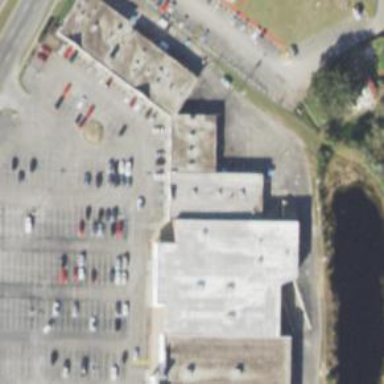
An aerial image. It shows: Parking space is available.